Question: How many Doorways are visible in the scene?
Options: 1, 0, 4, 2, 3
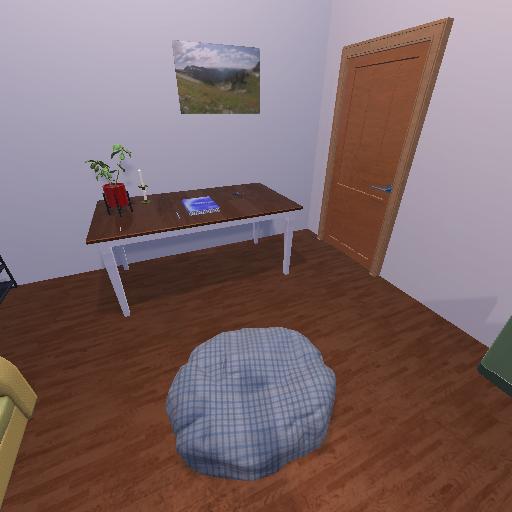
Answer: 1